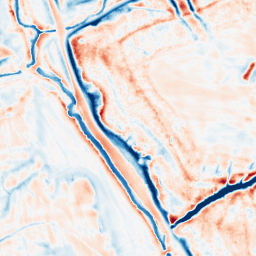
Category: edge_preserving
Decomposition family: bilateral
Decomposition parameters: d: 21
sigma_color: 75
sigma_space: 100
Upsampling method: bilinear
Upsampling parameters: scale: 4
Upsampling scale: 4